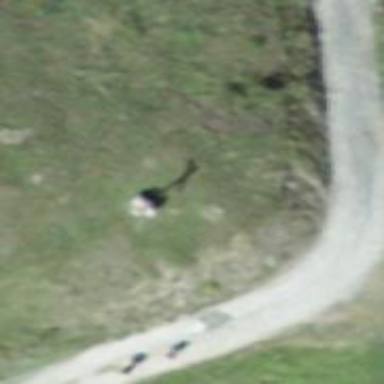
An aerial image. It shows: Historic wayside cross.